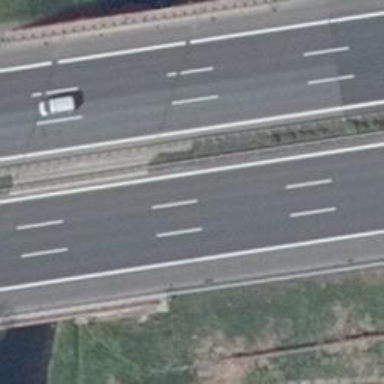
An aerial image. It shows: Asphalt bridge on motorway.